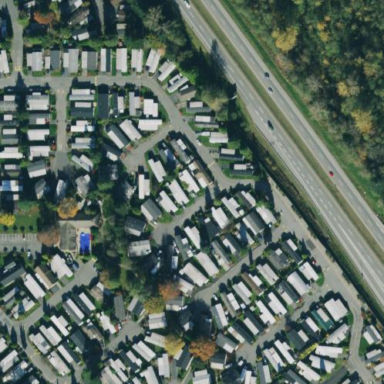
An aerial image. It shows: Mobile residential area.